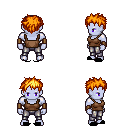
a pixel art fantasy rpg character, male body template, dark elf, purple skin, brown pirate shirt, metal pants, light blonde bedhead hairstyle, leather bracers, black slippers, four views (front, back, left, right), 2x2 character sprite sheet, small pixel art, hard edges, no anti-aliasing